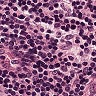
Metastatic tissue present: no